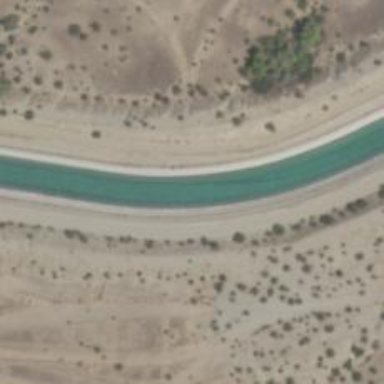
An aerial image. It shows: Water canal.